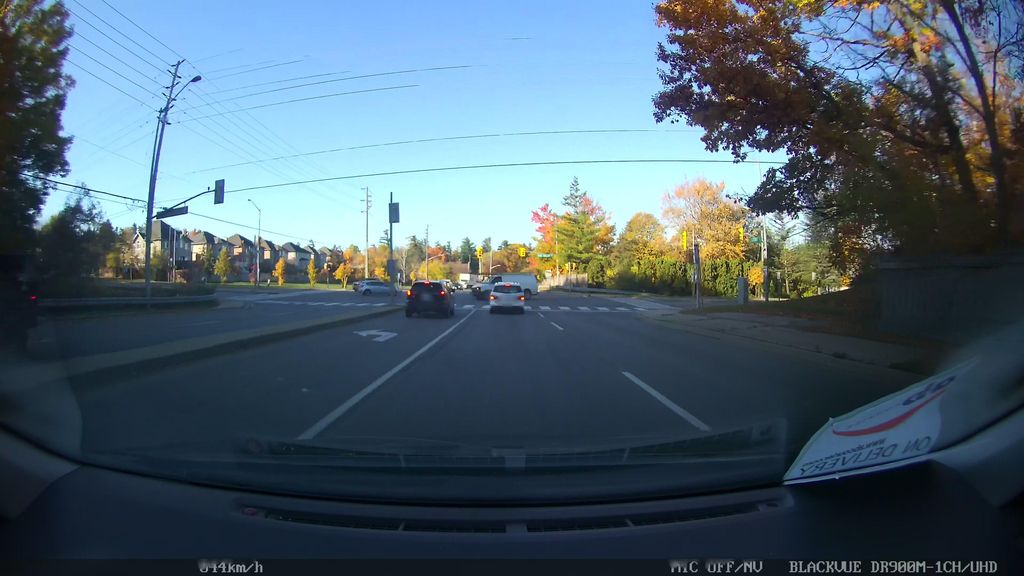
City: toronto